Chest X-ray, PA view. Patient: 71 years old, sex M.
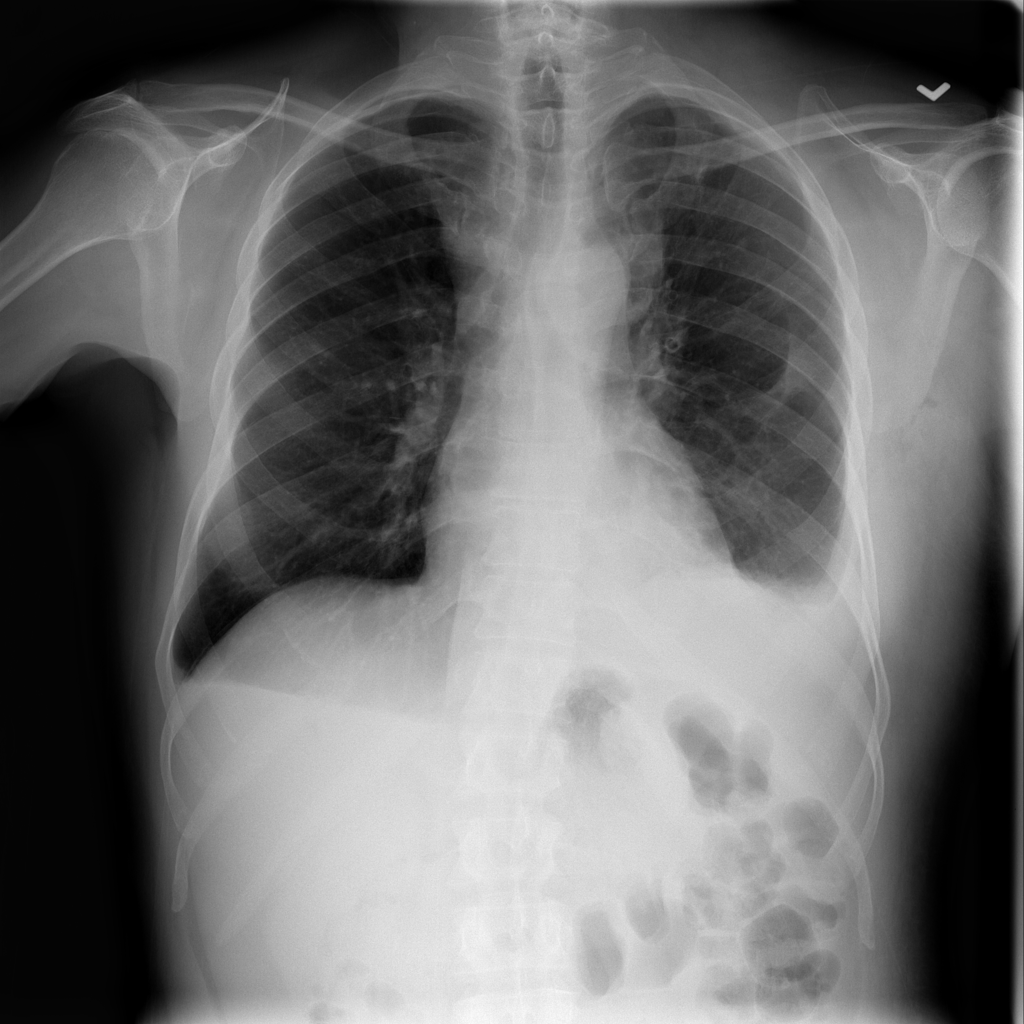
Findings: Effusion, Mass